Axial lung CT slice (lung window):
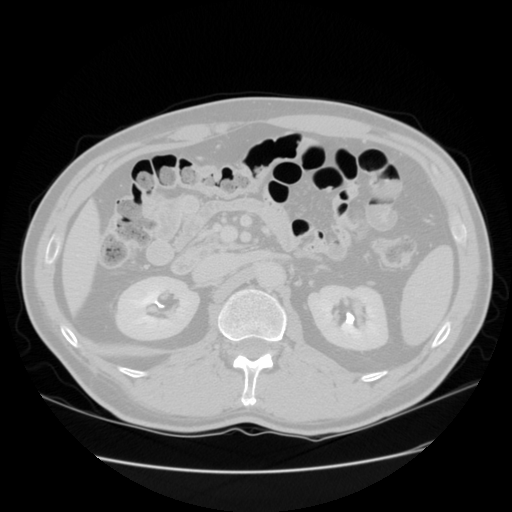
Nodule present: no